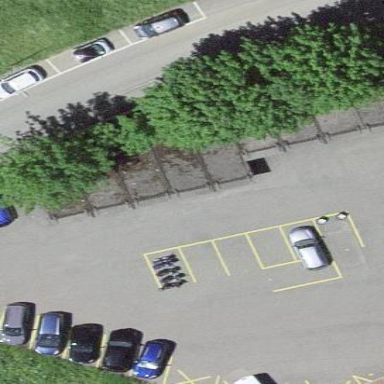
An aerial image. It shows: Garage building.